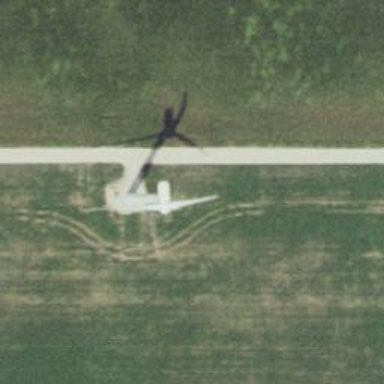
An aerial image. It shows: Wind generator using wind turbines of horizontal axis.